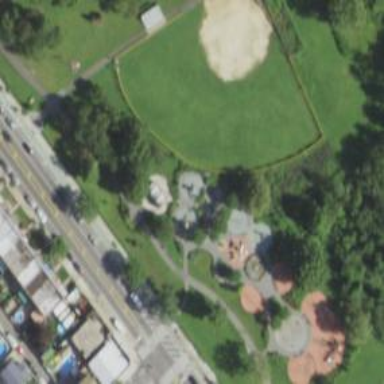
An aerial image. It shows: Grassy baseball pitch for leisure sports.